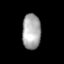
Tissue: lung
Cell type: Epithelial cells
Senescence score: 0.5615
Nuclear area (px): 640
Mean DAPI intensity: 169.161